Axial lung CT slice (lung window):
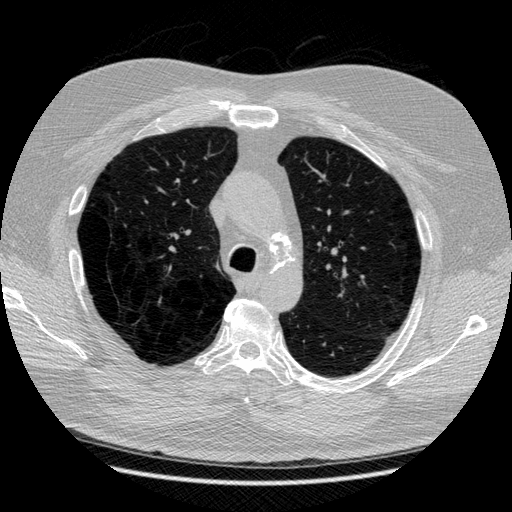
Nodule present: no